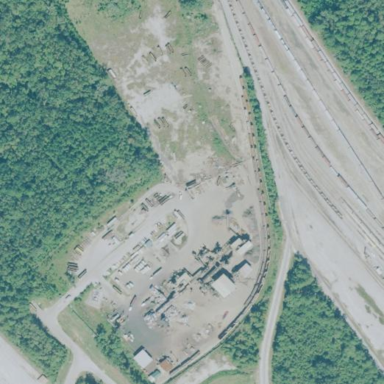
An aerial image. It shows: Scrap yard located in industrial area.